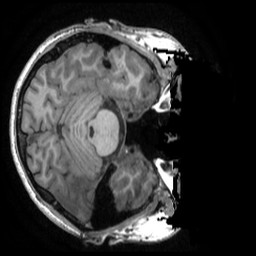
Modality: T1w
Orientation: axial
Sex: male
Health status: healthy
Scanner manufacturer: ge